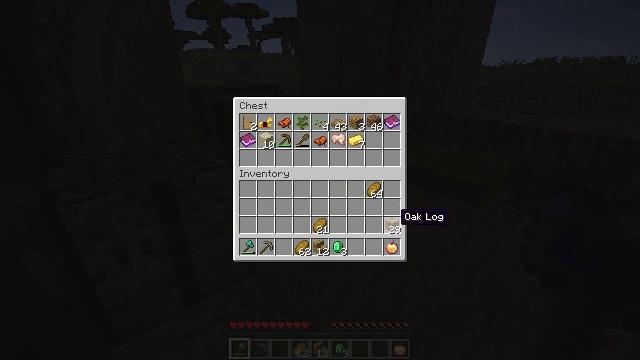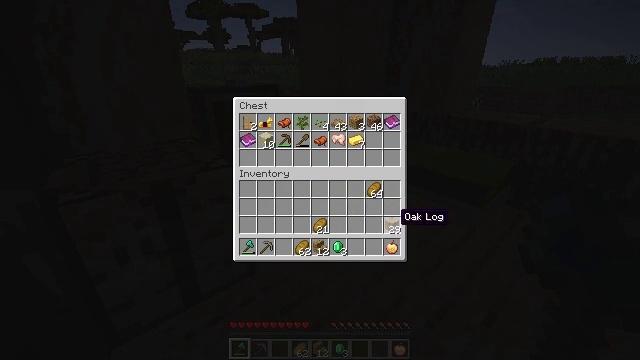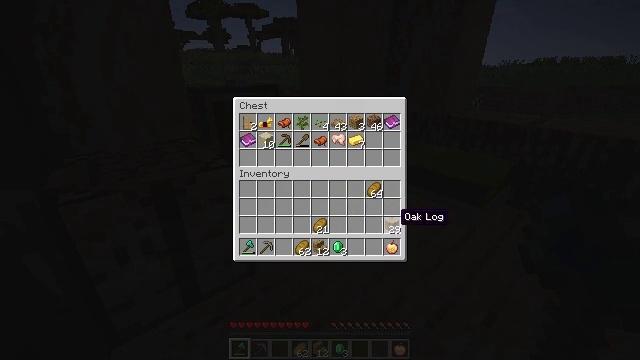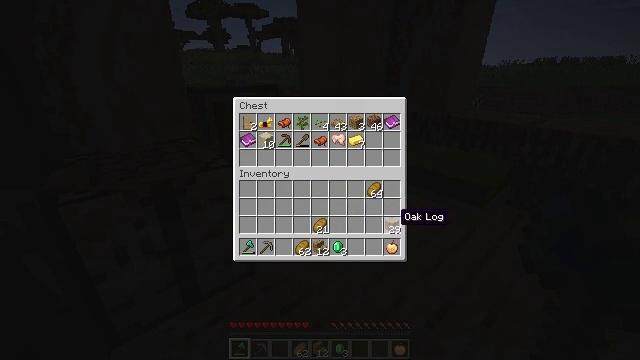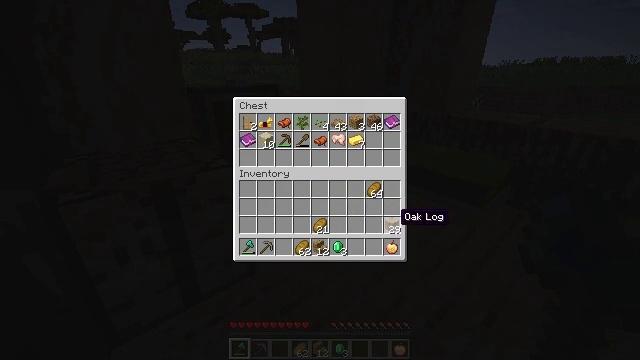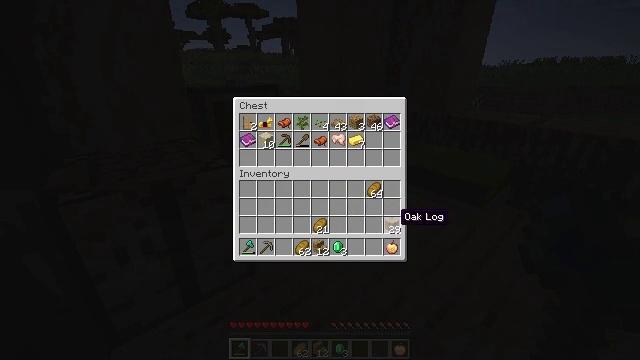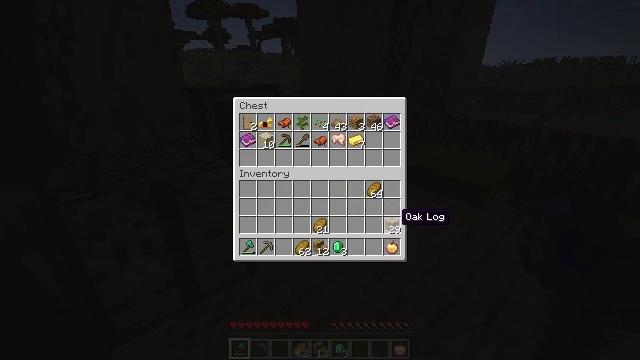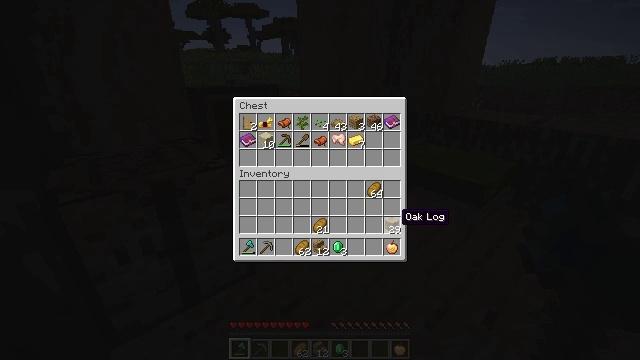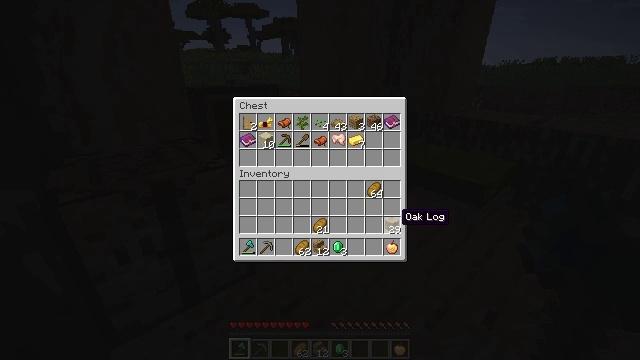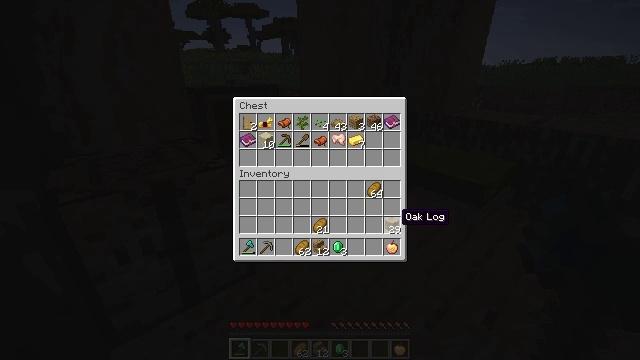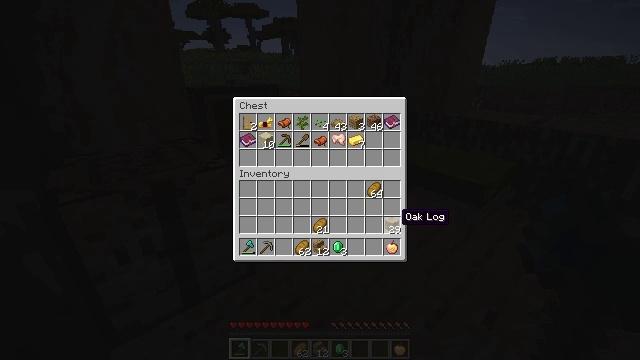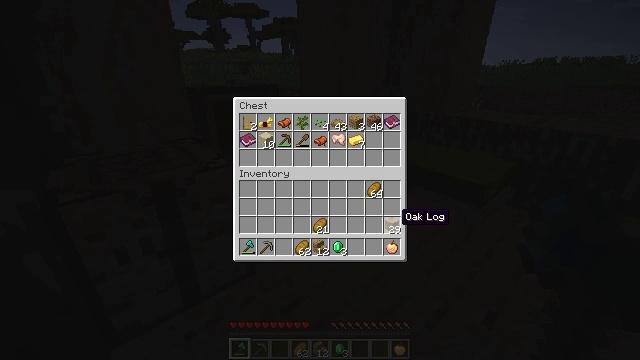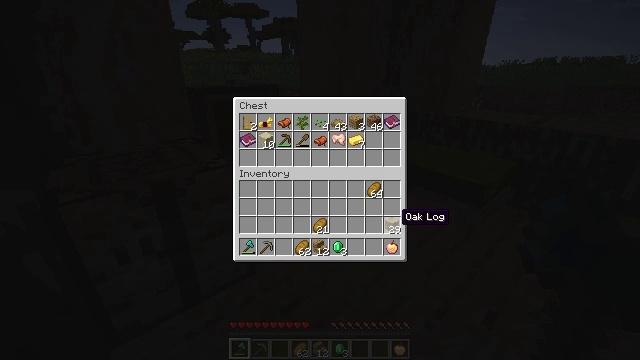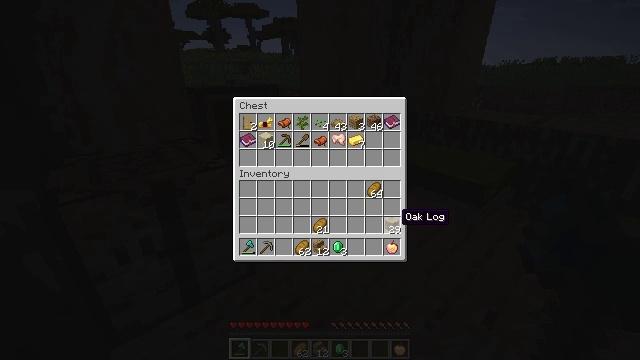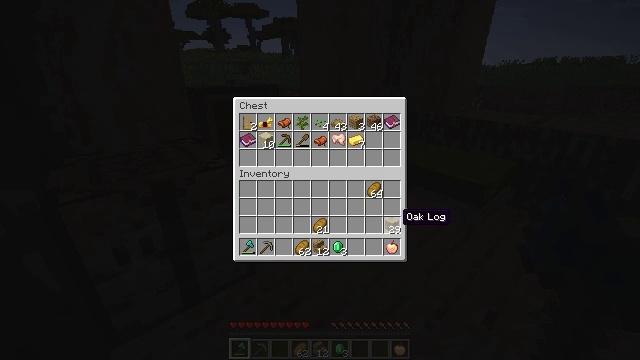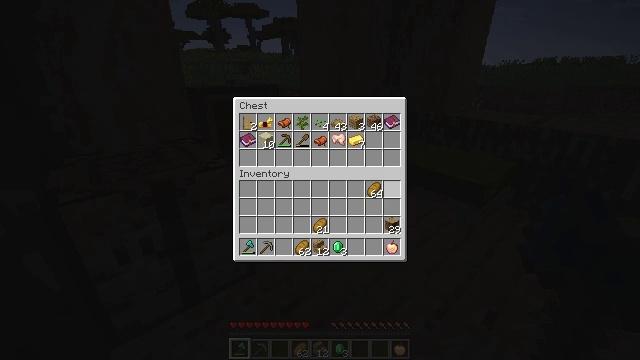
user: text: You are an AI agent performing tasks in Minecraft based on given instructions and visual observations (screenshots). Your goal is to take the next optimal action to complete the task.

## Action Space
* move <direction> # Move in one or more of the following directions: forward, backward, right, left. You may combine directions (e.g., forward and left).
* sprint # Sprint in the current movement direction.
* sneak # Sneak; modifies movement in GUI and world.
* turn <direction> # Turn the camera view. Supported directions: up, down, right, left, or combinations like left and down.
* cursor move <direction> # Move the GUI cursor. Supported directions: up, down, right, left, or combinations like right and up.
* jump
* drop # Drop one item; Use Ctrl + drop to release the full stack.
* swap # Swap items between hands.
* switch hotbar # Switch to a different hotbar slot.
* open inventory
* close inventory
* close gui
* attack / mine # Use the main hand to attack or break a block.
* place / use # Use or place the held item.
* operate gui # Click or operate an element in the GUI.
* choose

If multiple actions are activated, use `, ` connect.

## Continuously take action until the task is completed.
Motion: motion action
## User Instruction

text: Craft golden leggings.
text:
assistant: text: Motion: sneak
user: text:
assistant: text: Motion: sneak
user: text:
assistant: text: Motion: sneak
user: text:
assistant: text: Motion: sneak
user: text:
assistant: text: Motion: sneak
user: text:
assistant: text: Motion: sneak
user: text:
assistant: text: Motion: sneak
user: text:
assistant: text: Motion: sneak
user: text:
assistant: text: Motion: sneak
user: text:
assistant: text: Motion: sneak
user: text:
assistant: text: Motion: sneak
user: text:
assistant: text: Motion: sneak
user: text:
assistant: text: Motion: sneak
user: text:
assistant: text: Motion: sneak
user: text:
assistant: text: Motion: sneak, cursor move up
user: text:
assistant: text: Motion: sneak, cursor move up
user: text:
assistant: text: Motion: sneak
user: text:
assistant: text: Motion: sneak
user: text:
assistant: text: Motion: sneak
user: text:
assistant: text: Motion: sneak, cursor move up
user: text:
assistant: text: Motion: sneak
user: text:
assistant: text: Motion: sneak
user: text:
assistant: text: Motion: sneak
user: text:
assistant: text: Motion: sneak
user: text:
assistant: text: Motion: sneak
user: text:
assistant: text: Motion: sneak
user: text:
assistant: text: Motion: sneak
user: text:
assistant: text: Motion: sneak
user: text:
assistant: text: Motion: sneak
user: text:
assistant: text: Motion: sneak